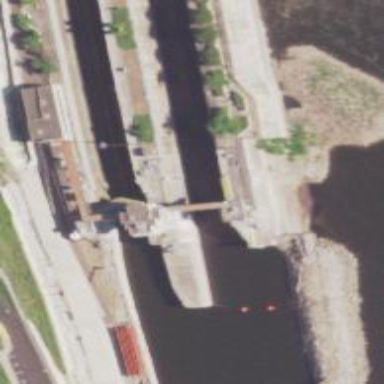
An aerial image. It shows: Lock gate on waterway.